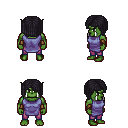
a pixel art fantasy rpg character, male body template, orc, green skin, chain tabard jacket, magenta pants, raven pageboy hairstyle, cloth bracers, four views (front, back, left, right), 2x2 character sprite sheet, small pixel art, hard edges, no anti-aliasing